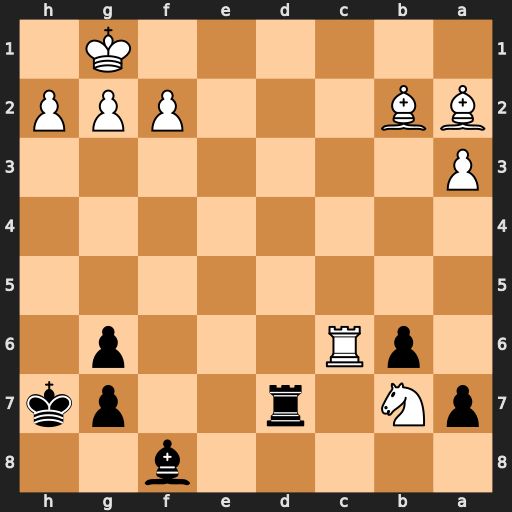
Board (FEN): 5b2/pN1r2pk/1pR3p1/8/8/P7/BB3PPP/6K1
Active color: b
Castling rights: -
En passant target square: -
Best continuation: Rd1#